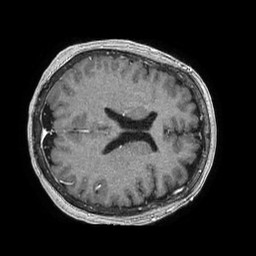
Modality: T1w
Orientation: axial
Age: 63
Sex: female
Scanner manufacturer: philips
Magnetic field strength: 1.5 T
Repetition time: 0.007614 s
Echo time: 0.003462 s